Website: crate-barrel
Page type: delivery-shipping
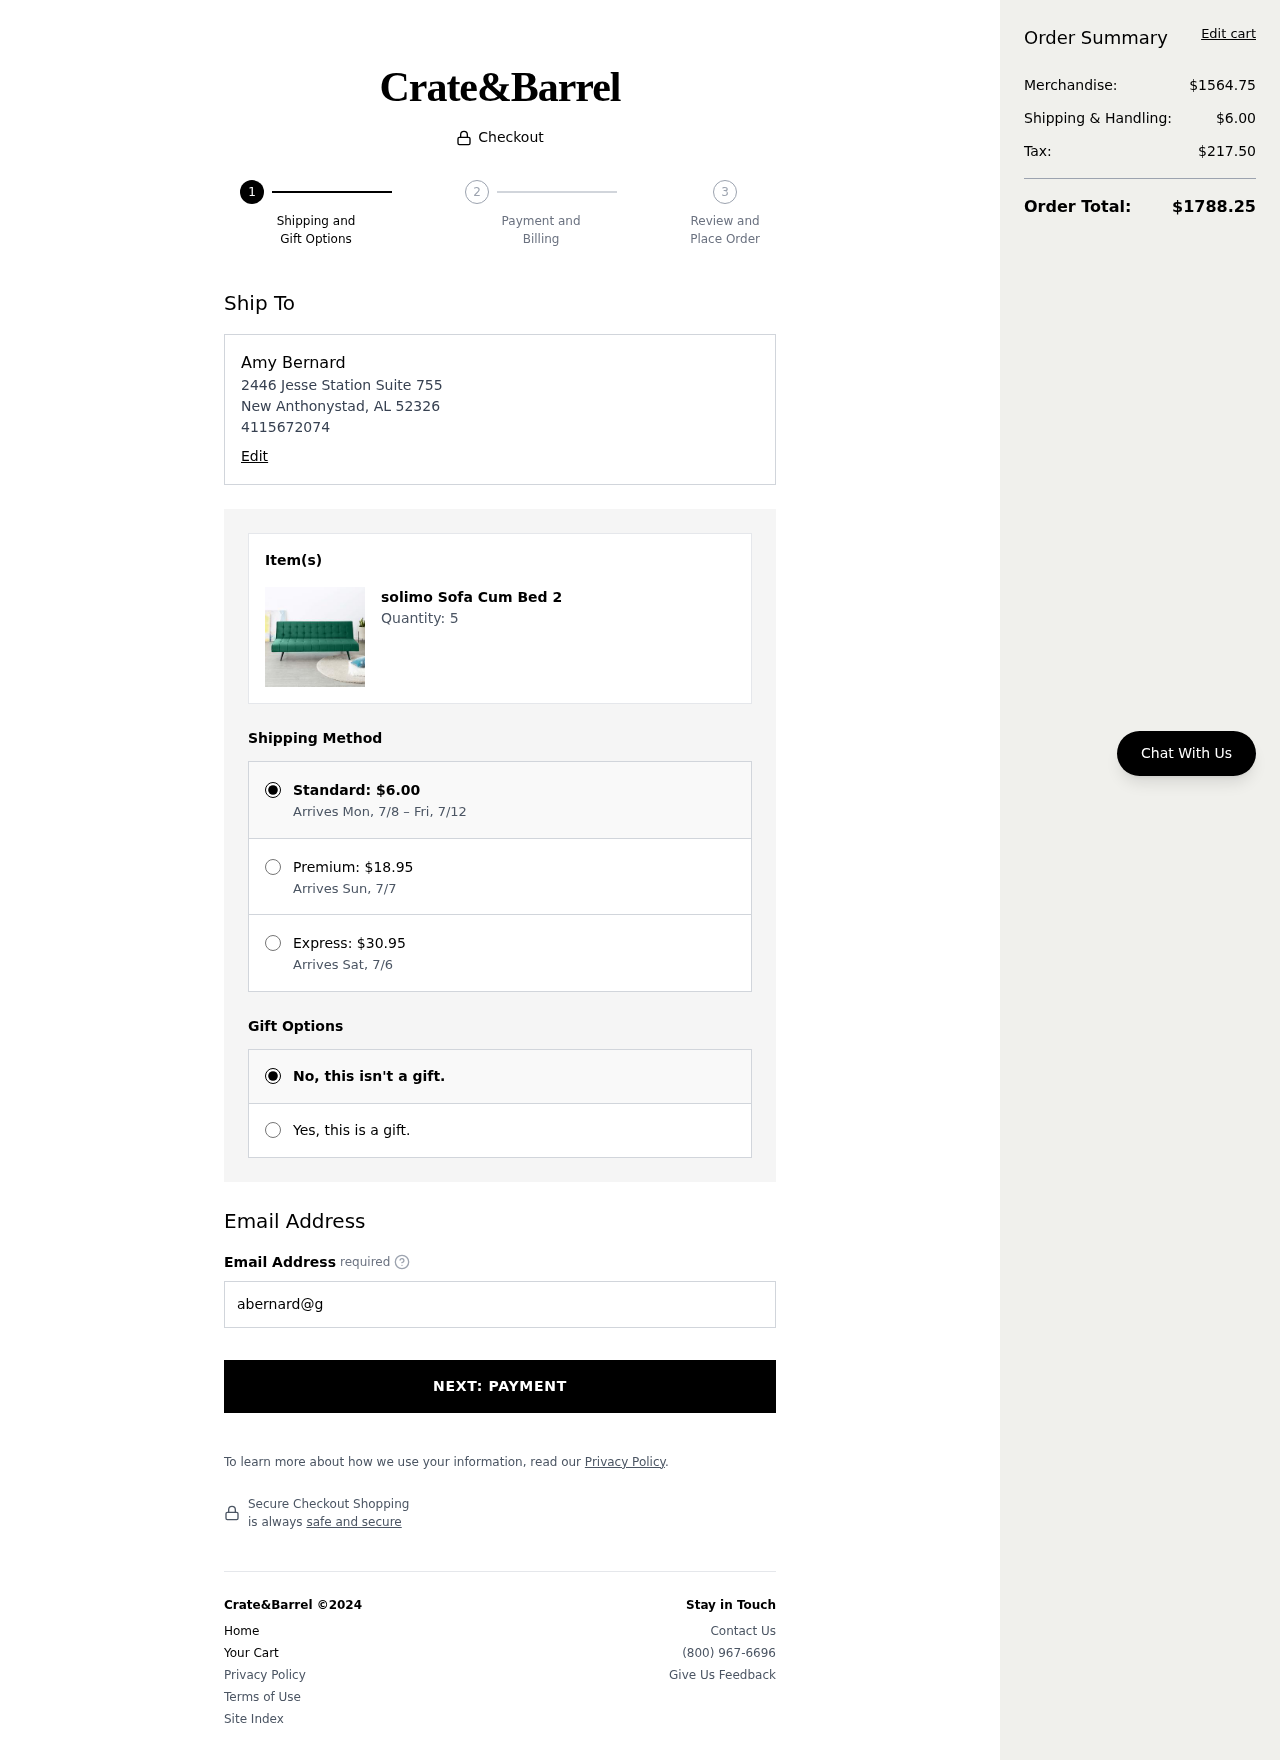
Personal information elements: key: PII_EMAIL
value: abernard@gmail.com
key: PII_FULLNAME
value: Amy Bernard
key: PII_PHONE
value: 4115672074
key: PII_STREET
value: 2446 Jesse Station Suite 755
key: PII_CITY_STATE_ZIP
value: New Anthonystad, AL 52326
Product elements: key: PRODUCT1_NAME
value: solimo Sofa Cum Bed 2
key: PRODUCT1_QUANTITY
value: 5
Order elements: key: ORDER_SHIPPING_COST
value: $6.00
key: ORDER_SHIPPING_DATE
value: Arrives Mon, 7/8 – Fri, 7/12
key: ORDER_PREMIUM_SHIPPING
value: $18.95
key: ORDER_PREMIUM_DATE
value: Arrives Sun, 7/7
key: ORDER_EXPRESS_SHIPPING
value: $30.95
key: ORDER_EXPRESS_DATE
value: Arrives Sat, 7/6
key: ORDER_SUBTOTAL
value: $1564.75
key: ORDER_TAX
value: $217.50
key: ORDER_TOTAL
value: $1788.25